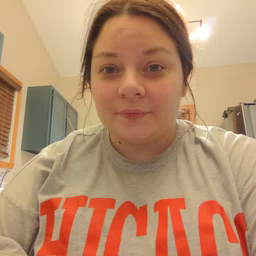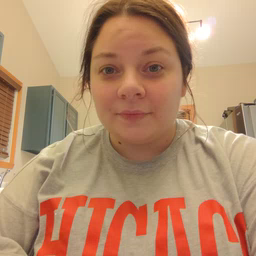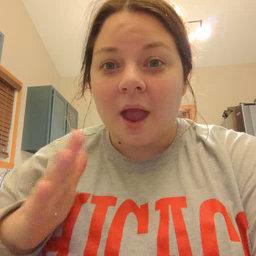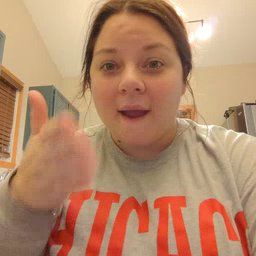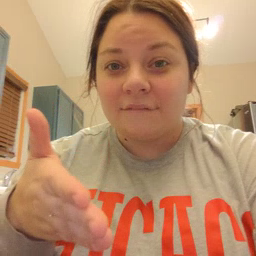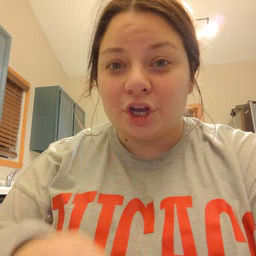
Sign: after